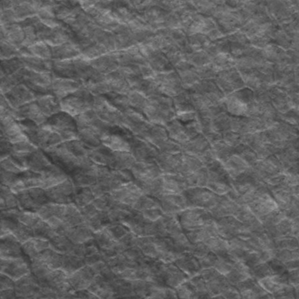
Label: frost